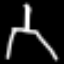
Label: The Eiffel Tower